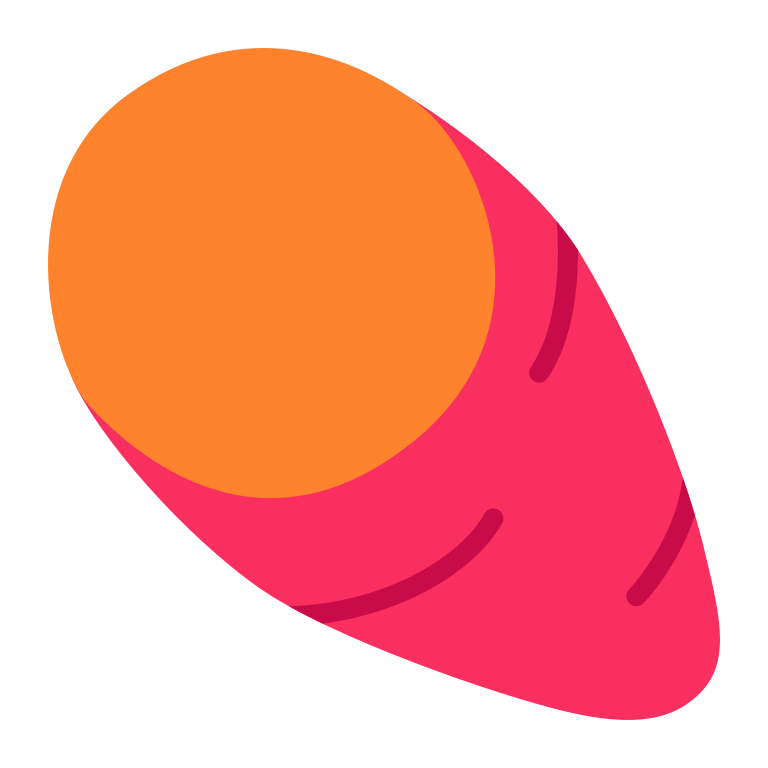
roasted sweet potato flat